Question: I'm trying to connect my Glass with Arduino and a Wifi Shield.
At MenuActivity.java I call (and others methods... but this is the call) :
'''
protected void onCreate(Bundle savedInstanceState)
{
new ConnexioArduino().execute();
super.onCreate(savedInstanceState);
}
'''
And my ConnexioArduino.java :
'''
private boolean socketReady;
private BufferedWriter outA;
private BufferedReader inA;
private Socket mySocket;
....
....
@Override
protected Void doInBackground(Void... params) {
socketReady = true;
String Host = "192.168.43.177";
int Port = 10001;
outA = null;
inA = null;
mySocket = null;
try {
mySocket = new Socket(Host, Port);
} catch (UnknownHostException e) {
// TODO Auto-generated catch block
e.printStackTrace();
} catch (IOException e) {
// TODO Auto-generated catch block
e.printStackTrace();
}
try {
mySocket.close();
} catch (IOException e) {
// TODO Auto-generated catch block
e.printStackTrace();
}
return null;
}
'''
So it only does a connexion between Glass-Arduino Wifi Shield through Socket. But when I execute my app it stops and it gives me the following error : (see image on this link, sorry for the URL I don't have the enough reputation)
<URL>

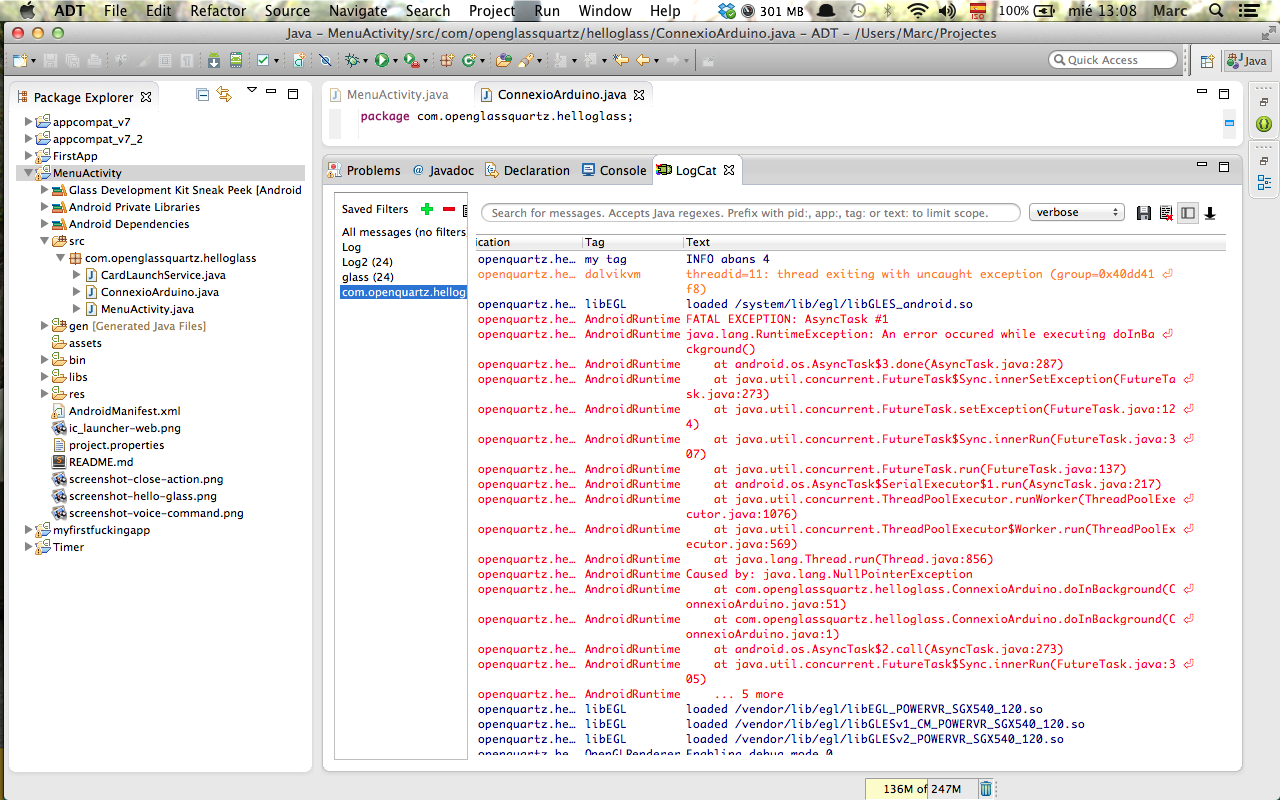
Answer: Share your manifest, it should have:
'''
<uses-permission android:name="android.permission.INTERNET"/>
'''
If not you will get a socket failed:eacces (permission denied) error if you step-debug.
Another possible problem is that your server is not accepting the socket request for any number of reasons.
I was able to use your exact code, set up a basic node server on a laptop, and open and close the socket without a crash.
Socket code on Glass should be just like Android according to this:
<URL>
If you continue to have issues log out the value of e in the exceptions you are catching and paste the result into your question.